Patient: sex M, age 78
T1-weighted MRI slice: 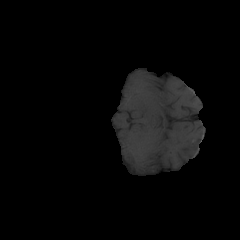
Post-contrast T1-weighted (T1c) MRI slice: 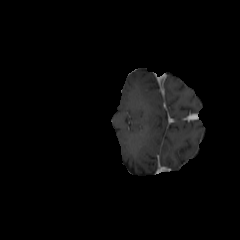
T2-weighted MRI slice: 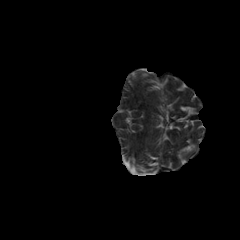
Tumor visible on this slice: no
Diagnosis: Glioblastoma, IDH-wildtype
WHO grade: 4